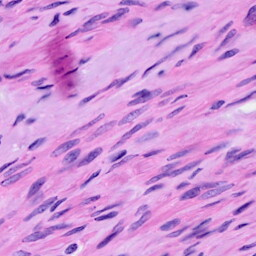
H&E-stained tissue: Ovarian